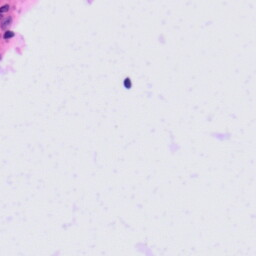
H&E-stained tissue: Tonsil